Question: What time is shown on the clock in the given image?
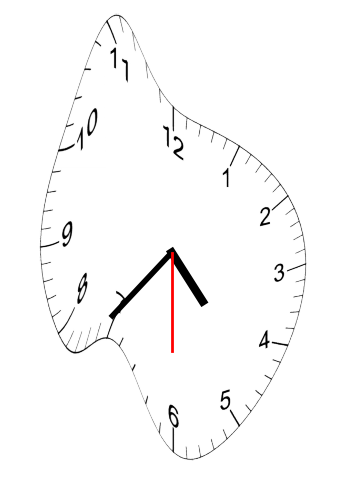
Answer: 04:36:30